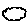
Label: cloud